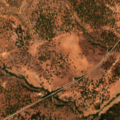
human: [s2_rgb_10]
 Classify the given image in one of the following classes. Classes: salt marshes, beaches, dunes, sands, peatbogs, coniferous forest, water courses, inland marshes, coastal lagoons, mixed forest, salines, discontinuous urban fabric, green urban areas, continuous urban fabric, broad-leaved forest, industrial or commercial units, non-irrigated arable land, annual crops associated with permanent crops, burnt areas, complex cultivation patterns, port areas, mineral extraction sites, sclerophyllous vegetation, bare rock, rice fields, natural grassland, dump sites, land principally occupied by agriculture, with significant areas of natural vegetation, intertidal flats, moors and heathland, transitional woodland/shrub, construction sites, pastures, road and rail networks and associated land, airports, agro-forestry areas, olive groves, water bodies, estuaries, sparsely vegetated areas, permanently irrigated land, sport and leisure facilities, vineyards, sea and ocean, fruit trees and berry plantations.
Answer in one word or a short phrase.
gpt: pastures, agro-forestry areas, broad-leaved forest, transitional woodland/shrub